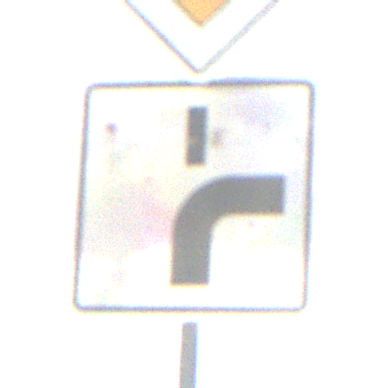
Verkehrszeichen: VerlaufVorfahrtsstrasse8
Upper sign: Vorfahrtsstrasse
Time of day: Midday
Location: Outdoor (RoadRail)
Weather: PartlyCloudy
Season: NotSpecified
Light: Natural